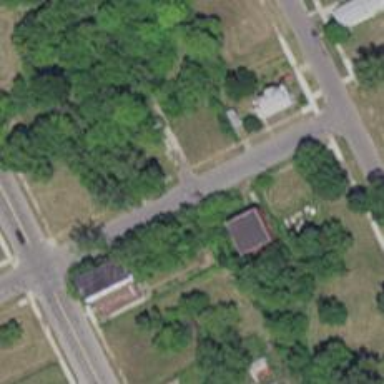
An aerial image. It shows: Alley classified as service road.